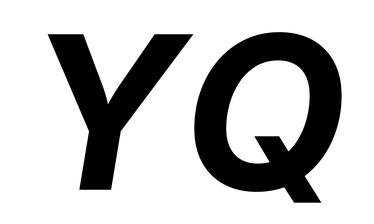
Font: Inter-Italic_Bold_Italic